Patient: sex M, age 51
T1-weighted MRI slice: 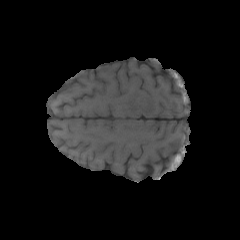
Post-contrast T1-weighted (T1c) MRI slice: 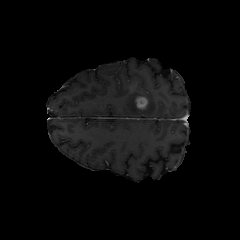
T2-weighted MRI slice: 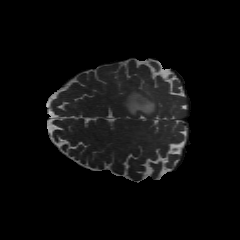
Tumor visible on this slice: yes
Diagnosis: Glioblastoma, IDH-wildtype
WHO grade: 4